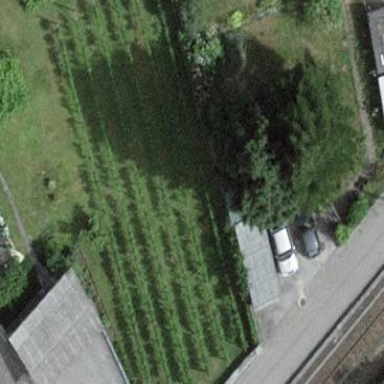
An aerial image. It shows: Vineyard.